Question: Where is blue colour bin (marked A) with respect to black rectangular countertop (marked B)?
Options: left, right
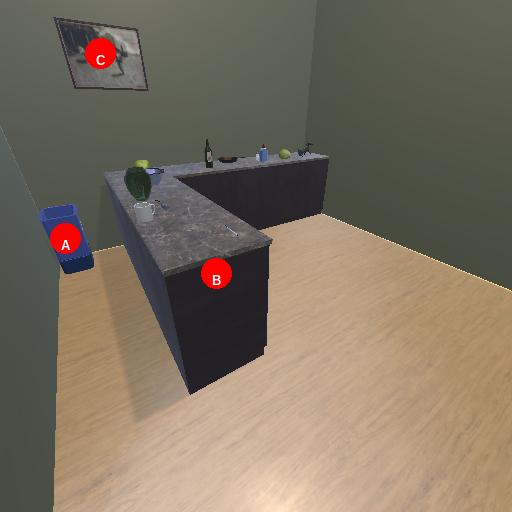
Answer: left